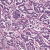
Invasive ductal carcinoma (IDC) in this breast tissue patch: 1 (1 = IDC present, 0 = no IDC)